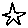
Label: star